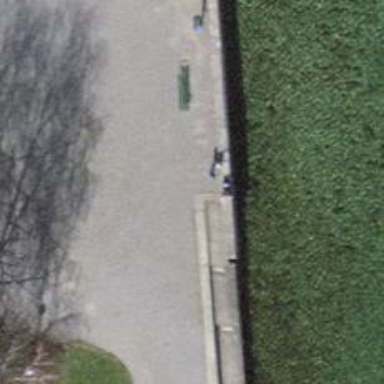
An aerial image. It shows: Bench for seating.